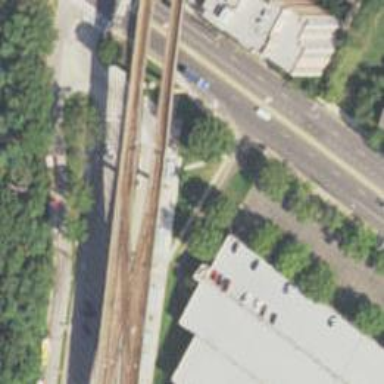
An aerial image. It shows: Bridge with electrified rail.